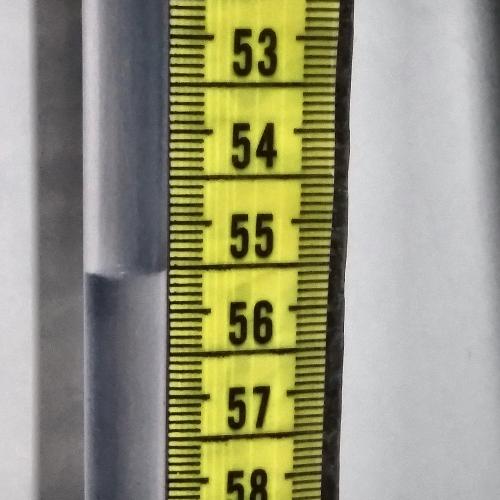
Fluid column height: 55.5 cm